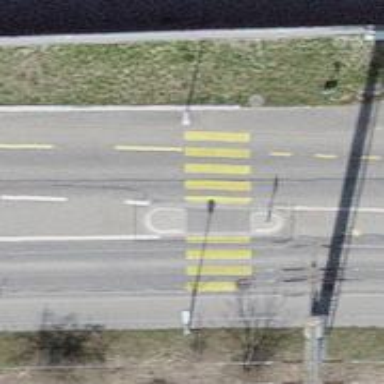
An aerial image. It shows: Tertiary road with dedicated cycle lane on the left side.